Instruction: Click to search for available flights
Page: home
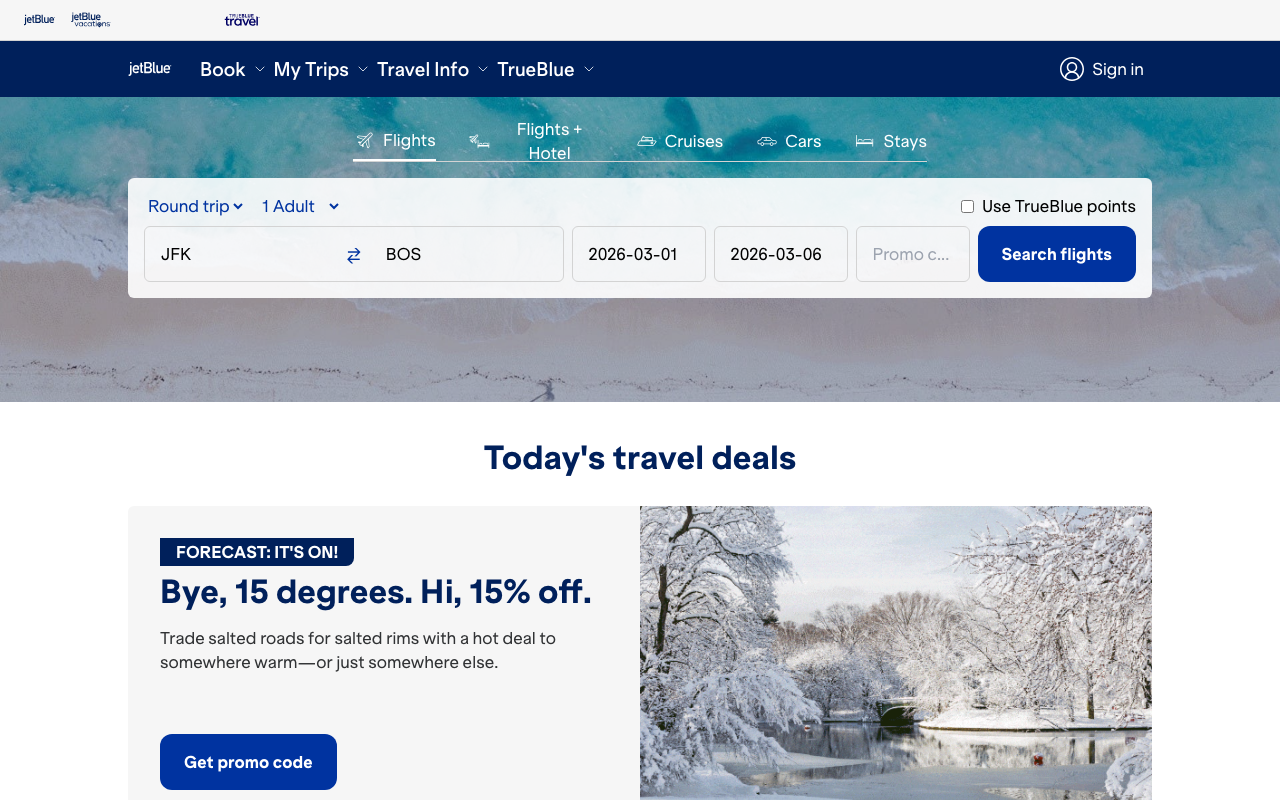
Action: click